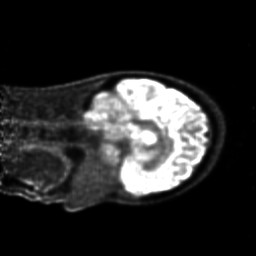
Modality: PET
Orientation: sagittal
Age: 46
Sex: female
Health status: ill